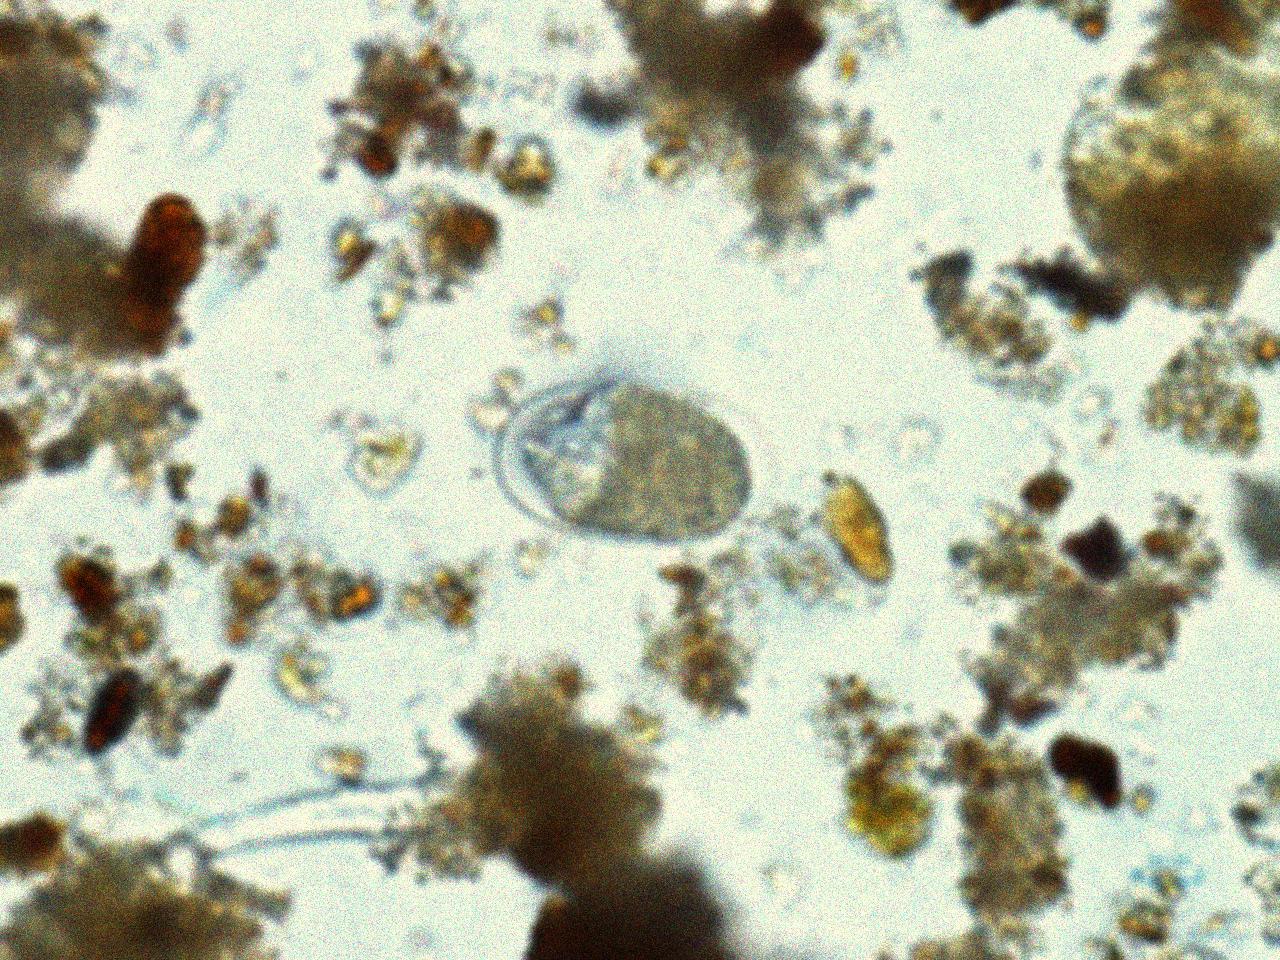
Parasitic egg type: Hookworm egg